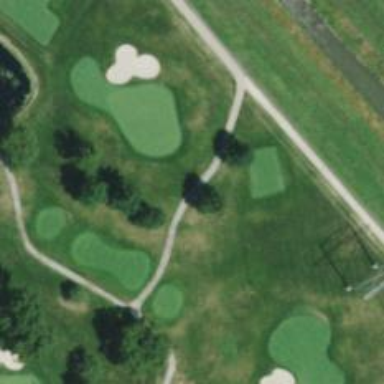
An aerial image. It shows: Well-maintained path suitable for golfing.